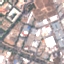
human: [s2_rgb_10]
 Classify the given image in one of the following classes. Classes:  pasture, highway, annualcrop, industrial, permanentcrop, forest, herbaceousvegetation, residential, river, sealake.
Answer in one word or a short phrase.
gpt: Industrial